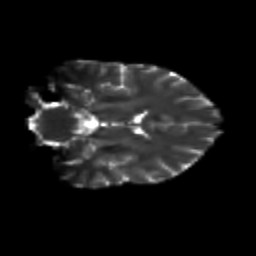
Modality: T2w
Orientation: coronal
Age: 18
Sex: female
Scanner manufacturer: siemens
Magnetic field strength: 3 T
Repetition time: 3.5 s
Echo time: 0.125 s